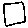
Label: square